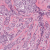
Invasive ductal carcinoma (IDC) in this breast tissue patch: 1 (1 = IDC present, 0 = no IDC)